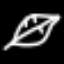
Label: leaf